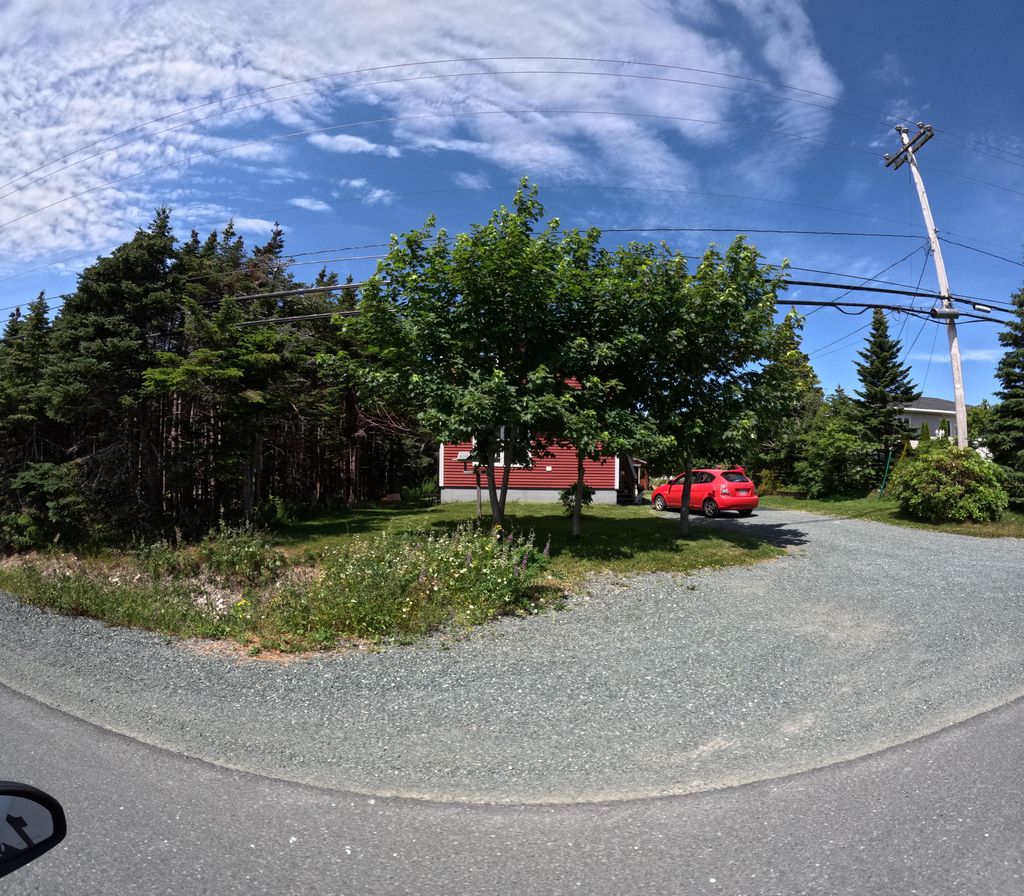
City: st_johns